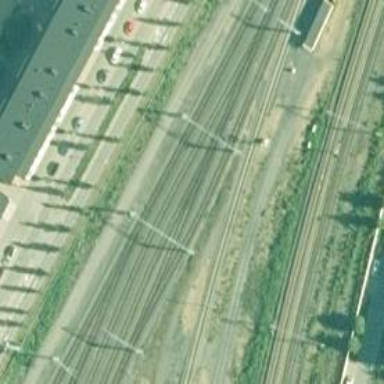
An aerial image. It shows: Railway signal.